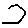
Label: hexagon